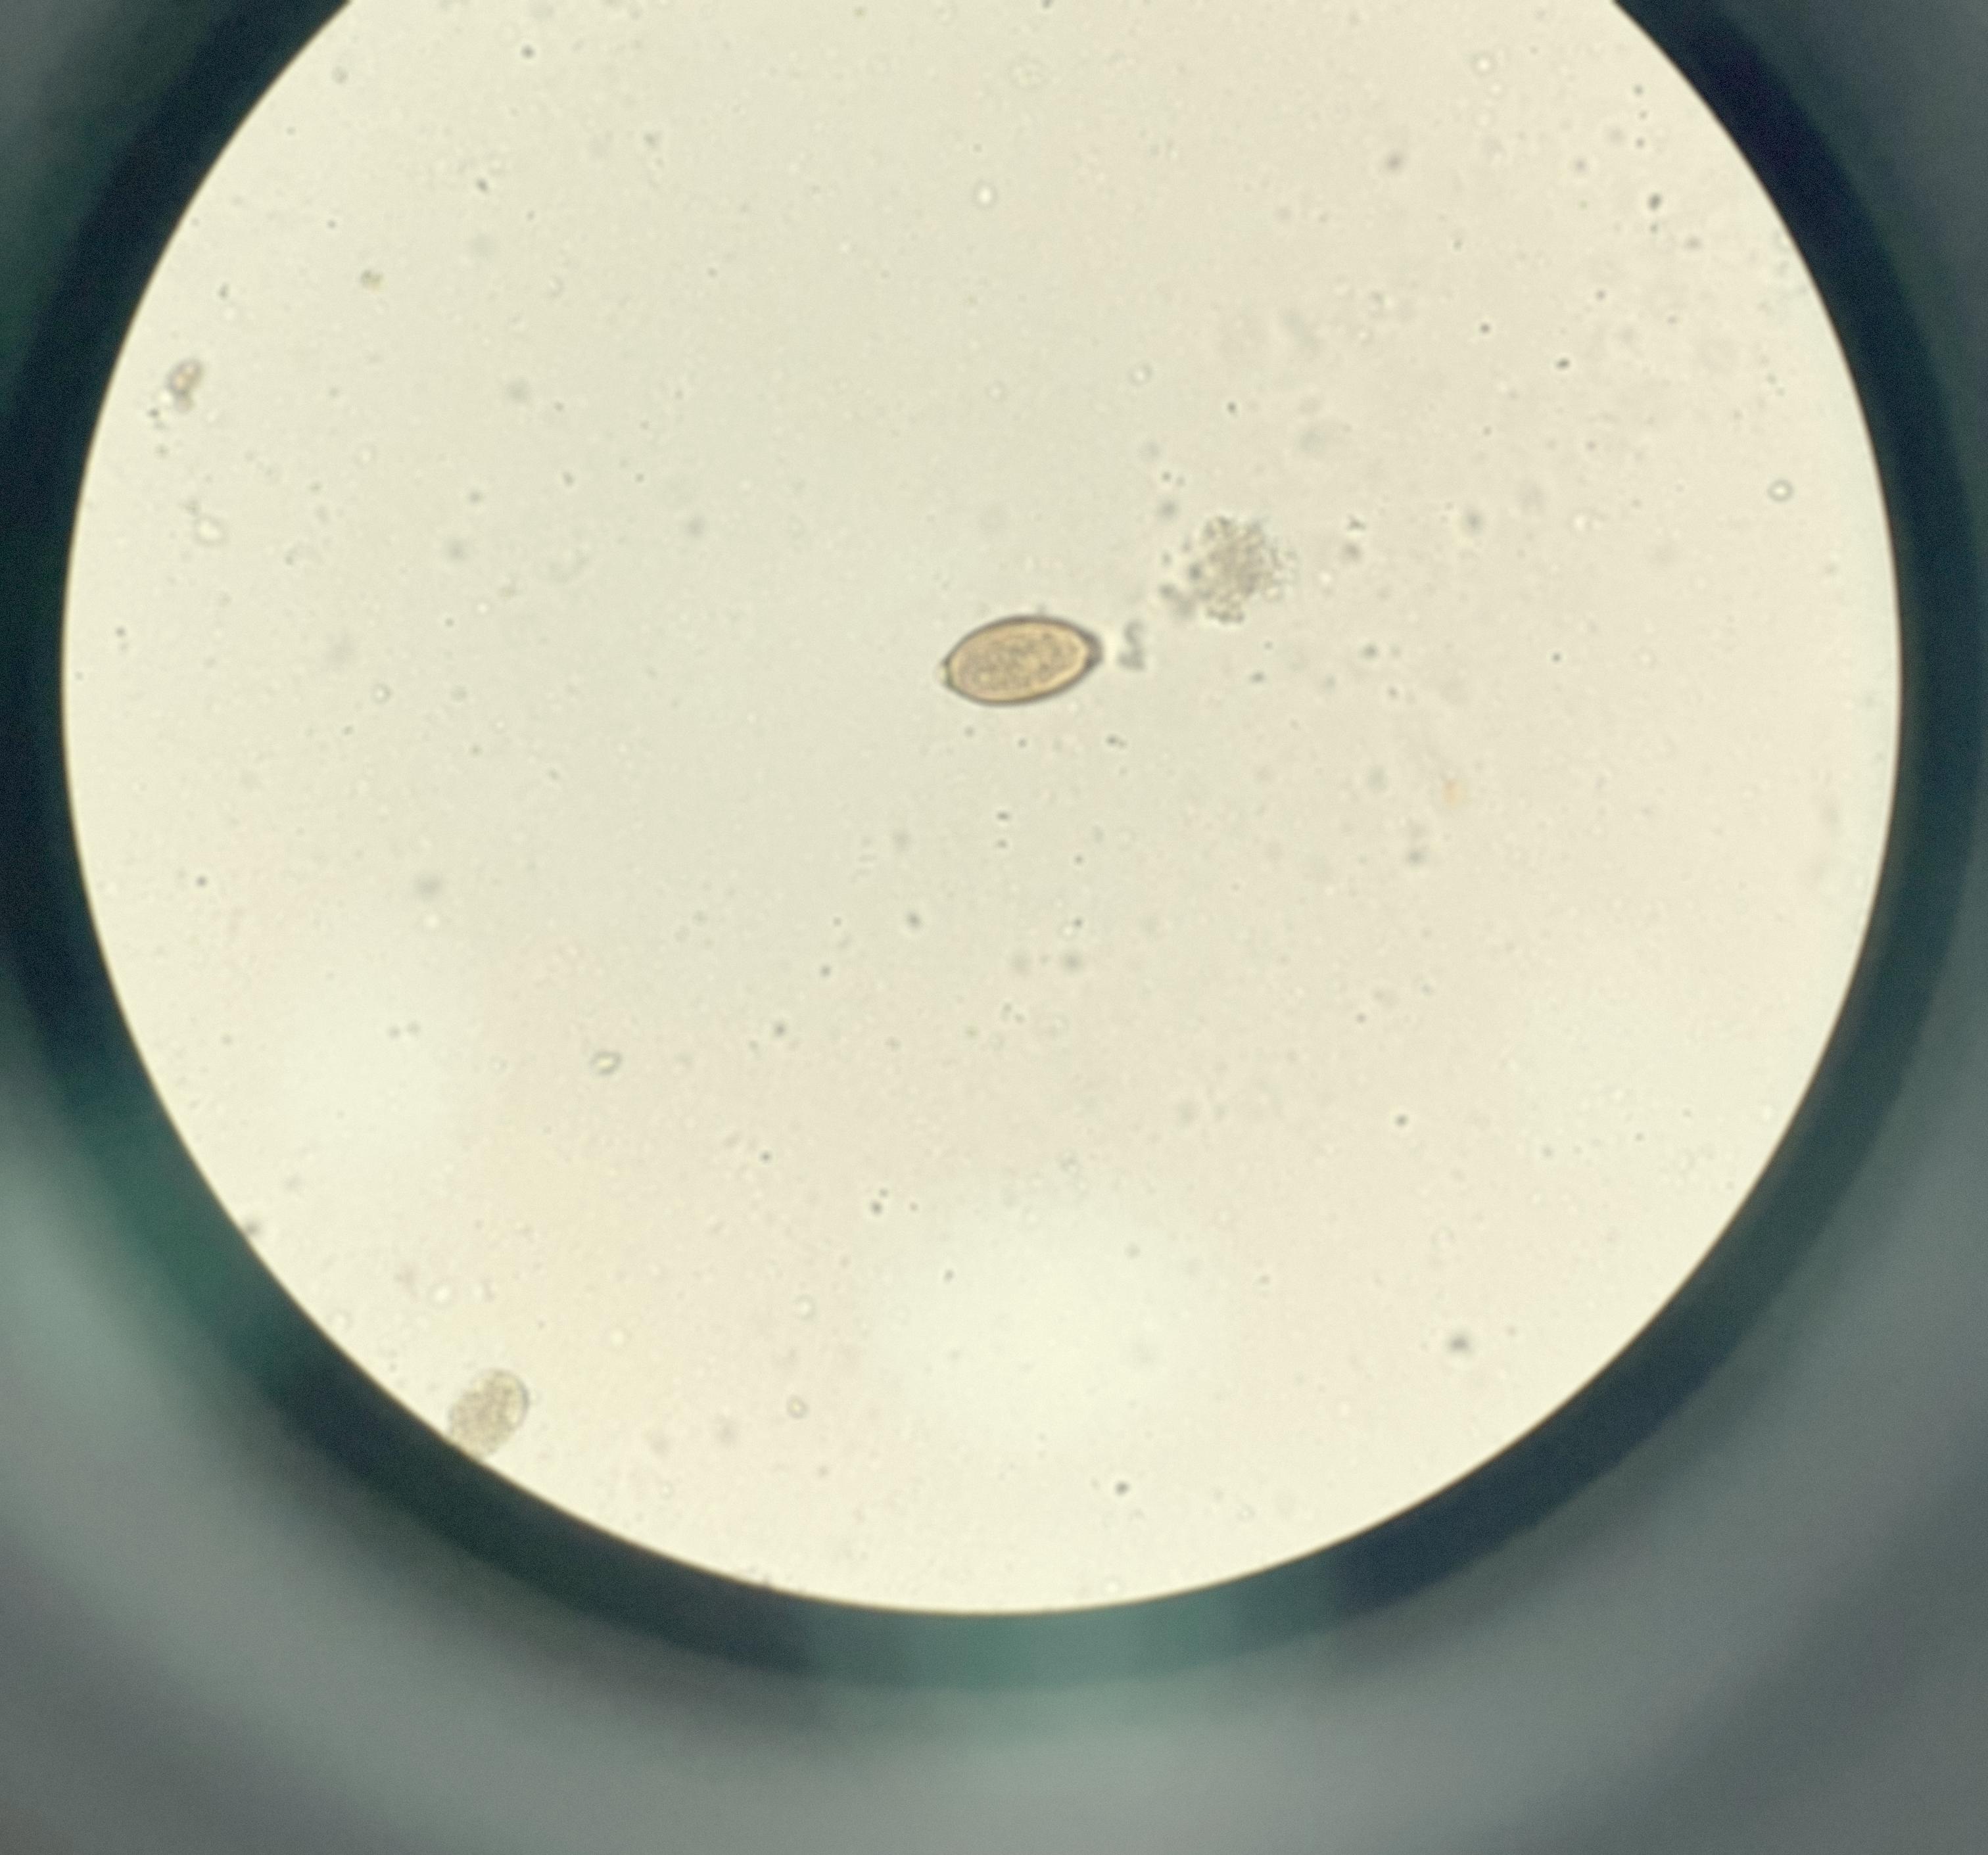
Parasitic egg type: Trichuris trichiura